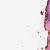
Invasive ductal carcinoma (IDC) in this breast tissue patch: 0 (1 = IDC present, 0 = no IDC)